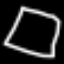
Label: square